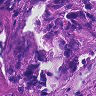
Metastatic tissue present: yes